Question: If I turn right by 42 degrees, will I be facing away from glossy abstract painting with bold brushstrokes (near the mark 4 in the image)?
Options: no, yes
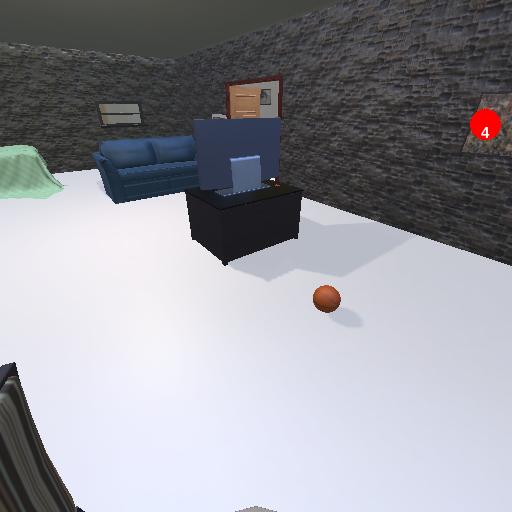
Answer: no